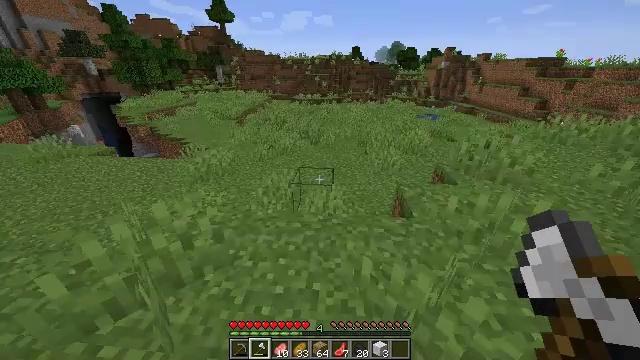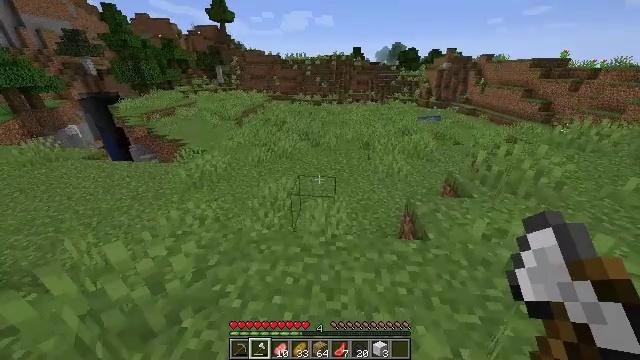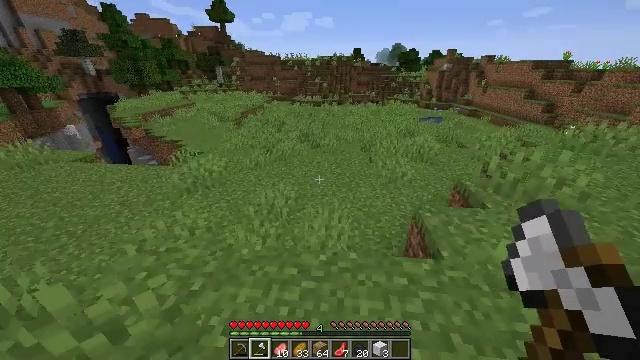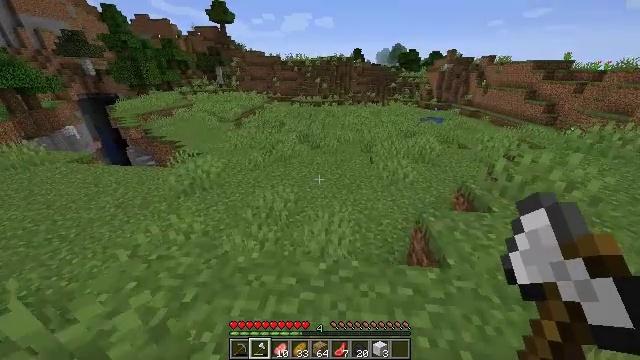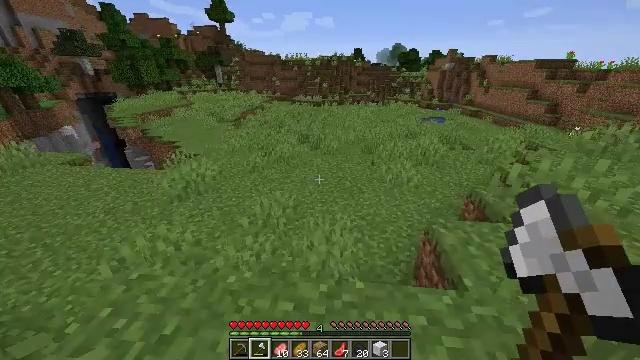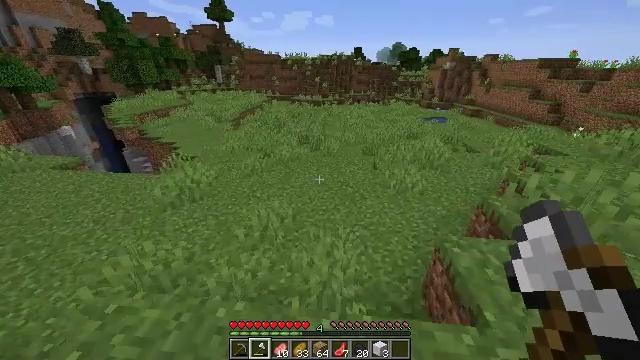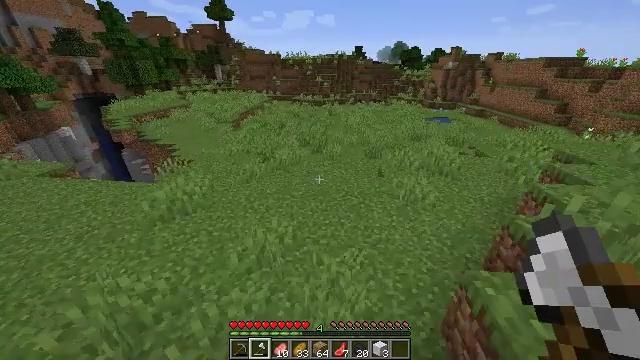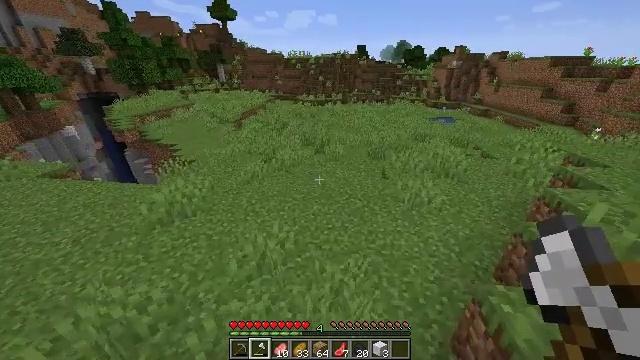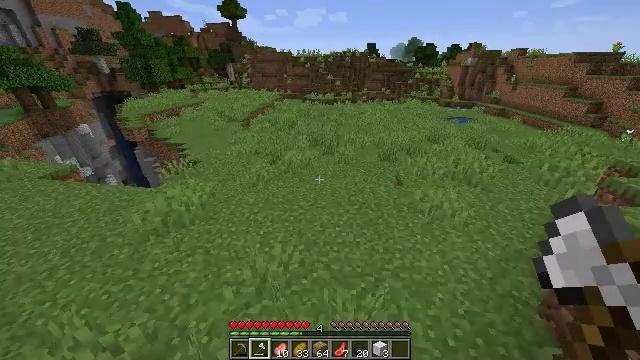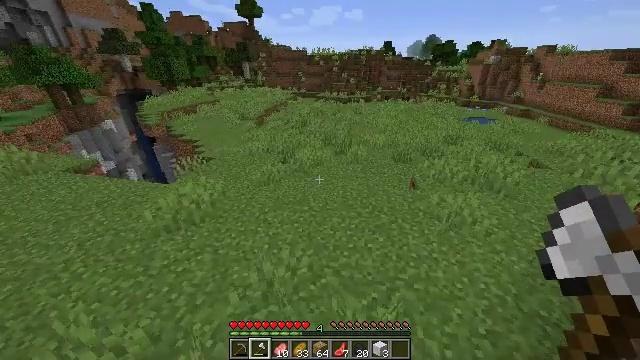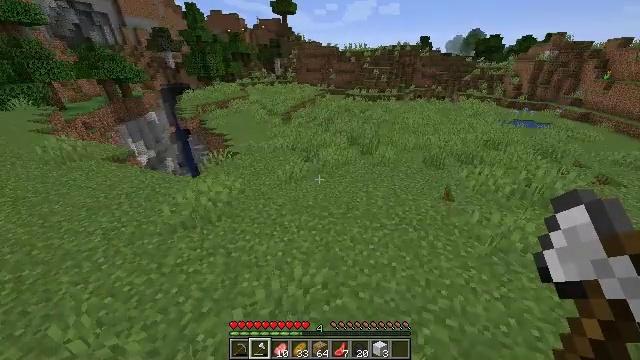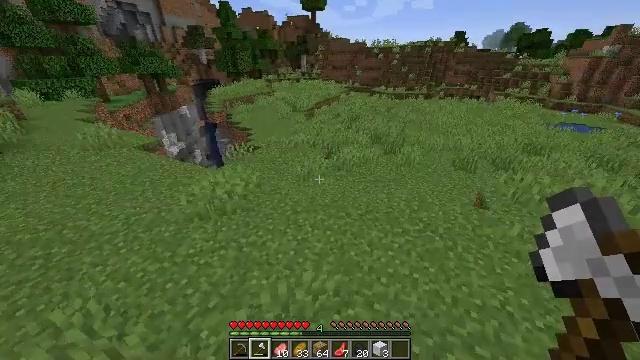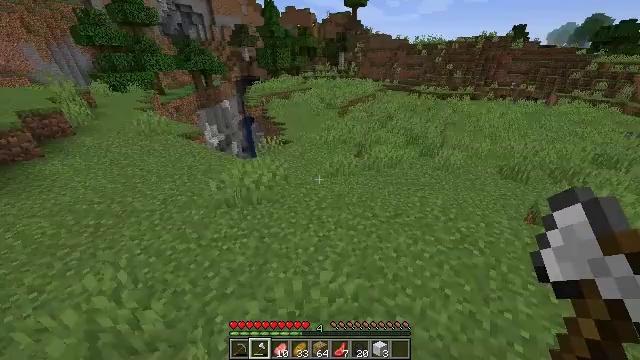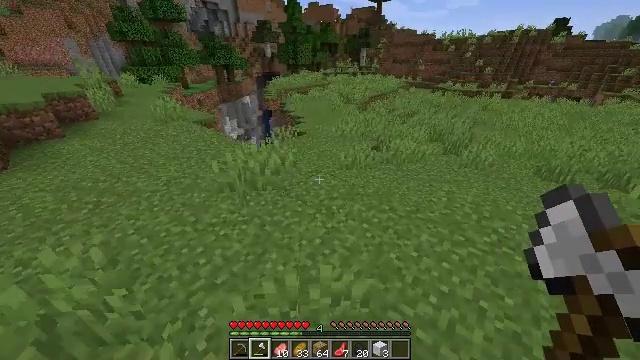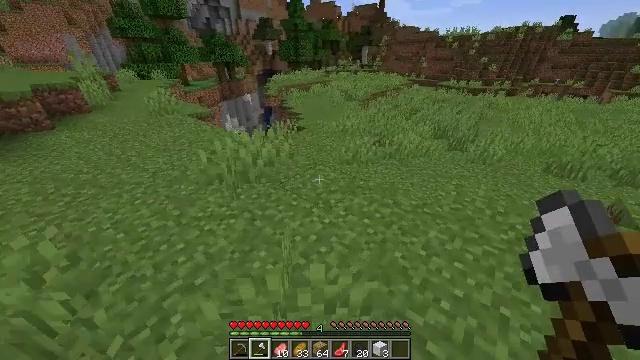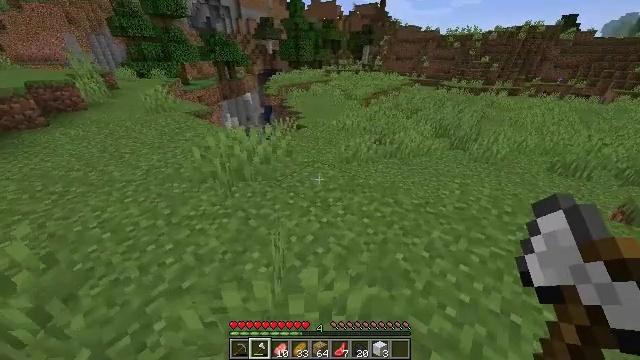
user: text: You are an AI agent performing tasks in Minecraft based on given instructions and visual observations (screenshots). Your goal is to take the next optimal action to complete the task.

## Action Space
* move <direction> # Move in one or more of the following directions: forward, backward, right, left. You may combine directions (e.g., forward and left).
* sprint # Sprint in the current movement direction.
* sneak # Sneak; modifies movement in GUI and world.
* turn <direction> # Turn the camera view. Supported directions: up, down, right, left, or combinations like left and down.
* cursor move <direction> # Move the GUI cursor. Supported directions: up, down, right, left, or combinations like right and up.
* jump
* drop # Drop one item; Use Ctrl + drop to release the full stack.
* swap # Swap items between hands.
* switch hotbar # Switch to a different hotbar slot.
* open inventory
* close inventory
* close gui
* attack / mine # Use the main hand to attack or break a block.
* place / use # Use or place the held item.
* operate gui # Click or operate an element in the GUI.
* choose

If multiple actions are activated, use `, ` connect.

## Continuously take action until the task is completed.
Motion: motion action
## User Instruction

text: Combine materials to craft a campfire.
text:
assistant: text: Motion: move forward, sprint
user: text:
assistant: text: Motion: move forward, sprint
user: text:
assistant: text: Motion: move forward
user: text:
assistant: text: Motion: move forward
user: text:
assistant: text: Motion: move forward
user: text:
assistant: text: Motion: move forward
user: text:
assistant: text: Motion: move forward
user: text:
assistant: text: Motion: move forward, turn left
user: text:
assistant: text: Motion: move forward, turn left
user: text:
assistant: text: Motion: move forward, turn left
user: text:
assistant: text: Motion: move forward, turn left
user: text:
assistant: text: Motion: move forward, turn left
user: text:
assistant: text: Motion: move forward, turn left
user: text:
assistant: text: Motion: move forward
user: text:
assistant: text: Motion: move forward
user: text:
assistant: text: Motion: move forward and move right
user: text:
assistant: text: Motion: move forward and move right, turn left
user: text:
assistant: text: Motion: move forward and move right, turn left
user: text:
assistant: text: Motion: move forward and move right, turn left
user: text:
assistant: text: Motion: move forward and move right, turn left
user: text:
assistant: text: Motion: move forward and move right, turn left
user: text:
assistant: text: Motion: move forward and move right, turn left
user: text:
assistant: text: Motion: move forward and move right, turn left
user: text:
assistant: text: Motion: move forward and move right, turn left
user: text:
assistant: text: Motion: move forward and move right, turn left
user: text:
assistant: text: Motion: move forward and move right, turn left
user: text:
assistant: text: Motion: move forward and move right, turn left
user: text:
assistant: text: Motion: move forward and move right, turn left
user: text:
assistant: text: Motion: move forward and move right, turn left
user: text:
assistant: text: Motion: move forward and move right, turn left